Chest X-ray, AP view. Patient: 58 years old, sex M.
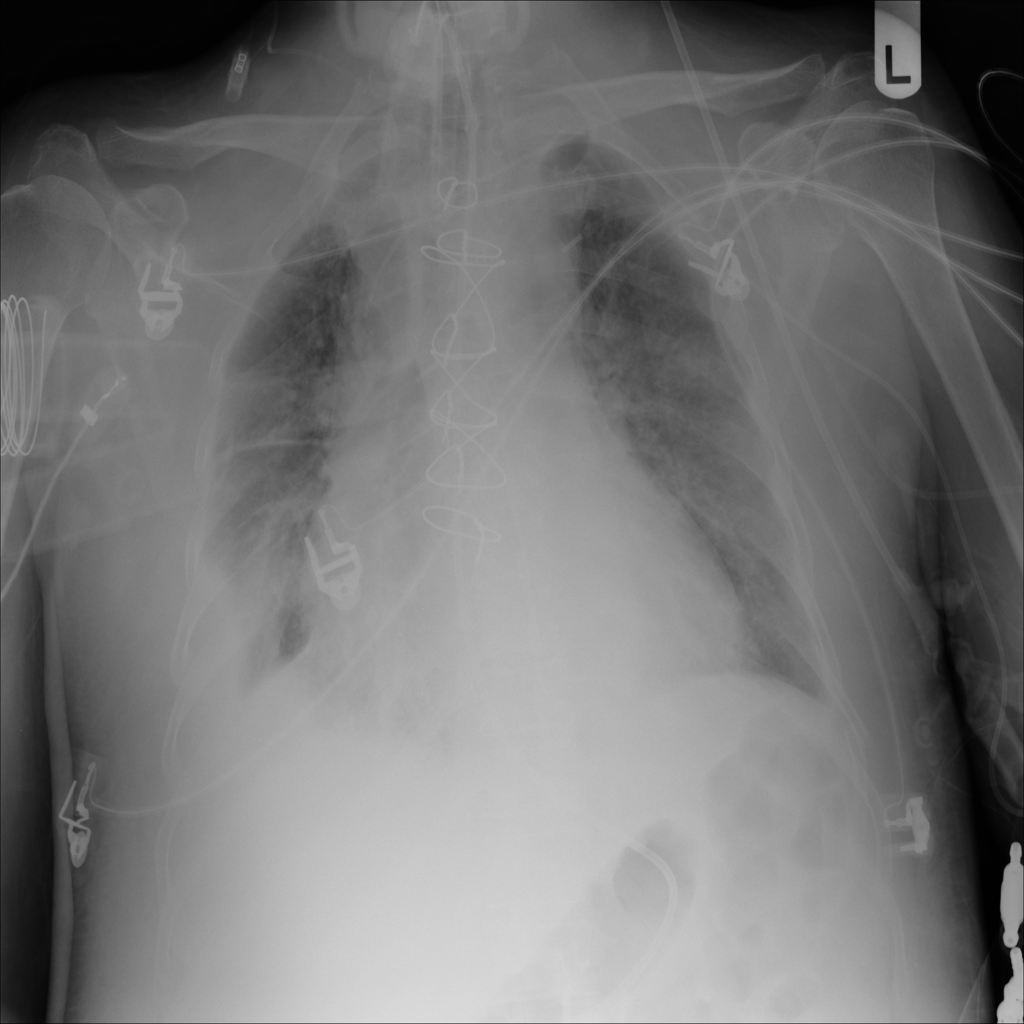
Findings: Atelectasis, Consolidation, Effusion, Infiltration